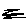
Label: zigzag